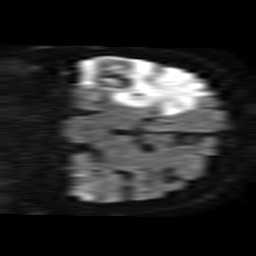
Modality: TRACE
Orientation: coronal
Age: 79
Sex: male
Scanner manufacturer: philips
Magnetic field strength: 1.5 T
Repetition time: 3.267 s
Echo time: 0.06922 s